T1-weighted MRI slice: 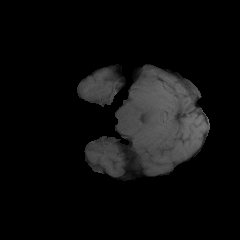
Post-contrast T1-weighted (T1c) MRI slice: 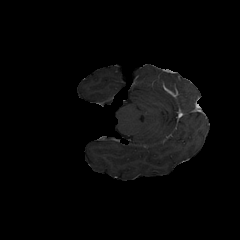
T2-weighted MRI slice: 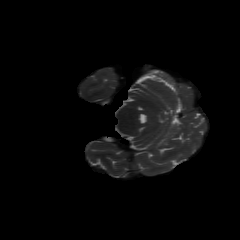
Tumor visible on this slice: no